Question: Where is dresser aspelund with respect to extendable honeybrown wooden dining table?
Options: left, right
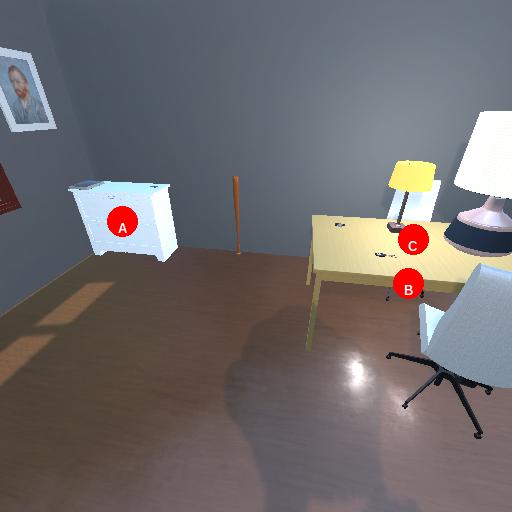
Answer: left